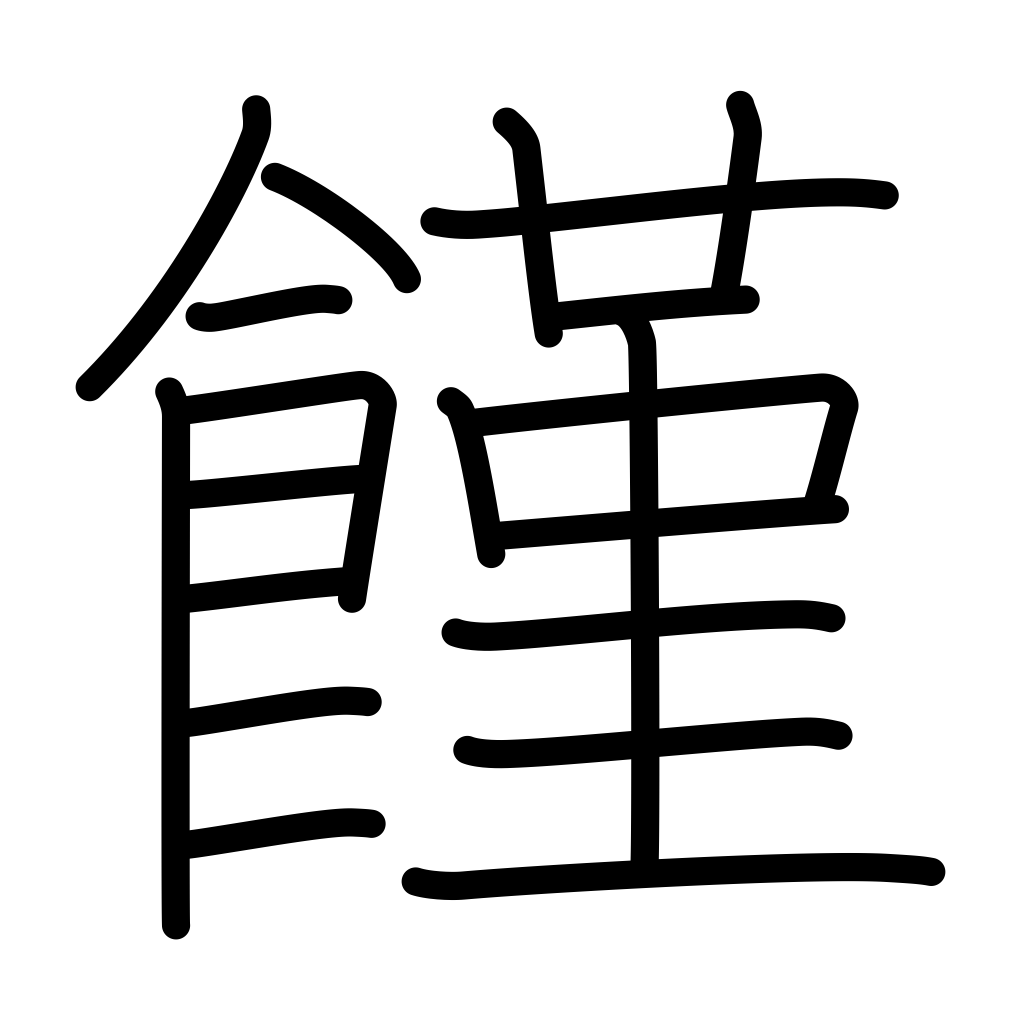
Meaning: hunger